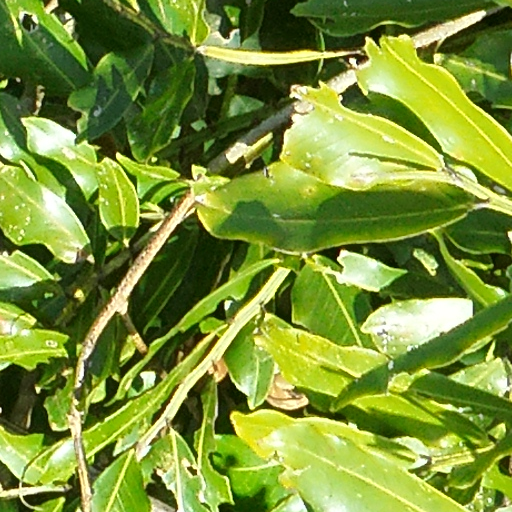
Species: Dipteryx oleifera
GBIF accepted scientific name: Dipteryx oleifera
Crown area (m\u00b2): 454.251